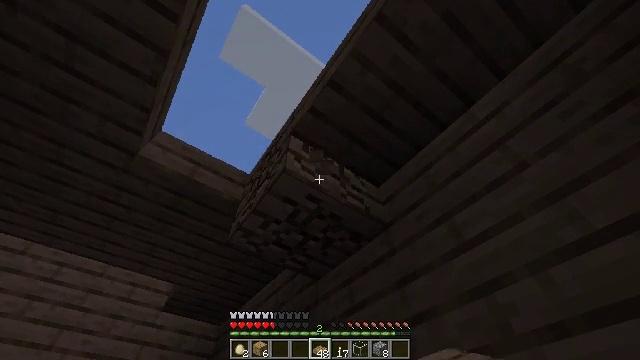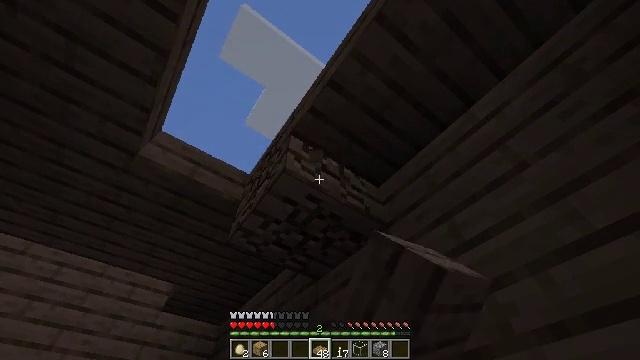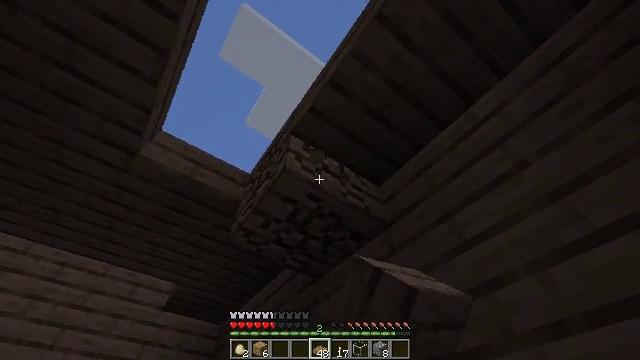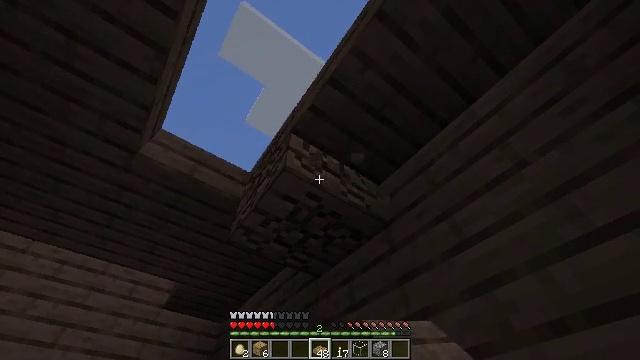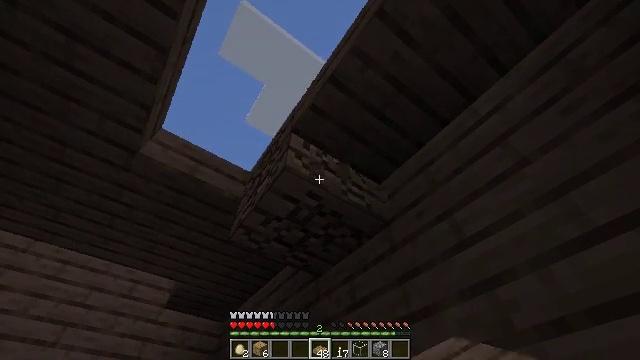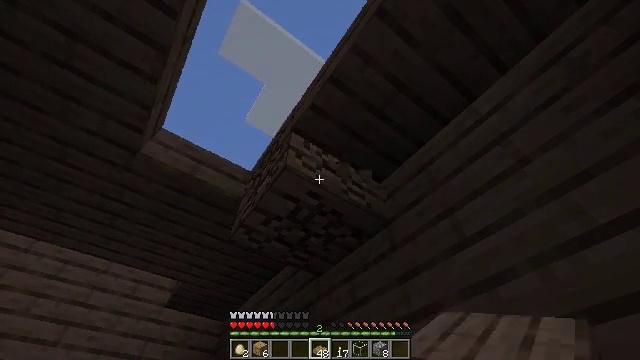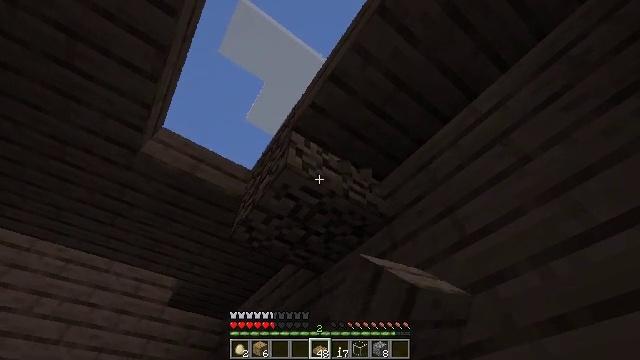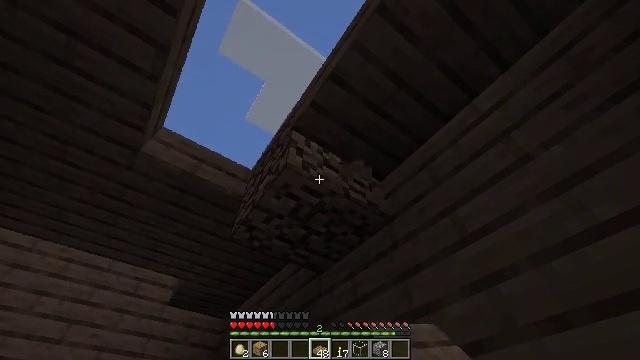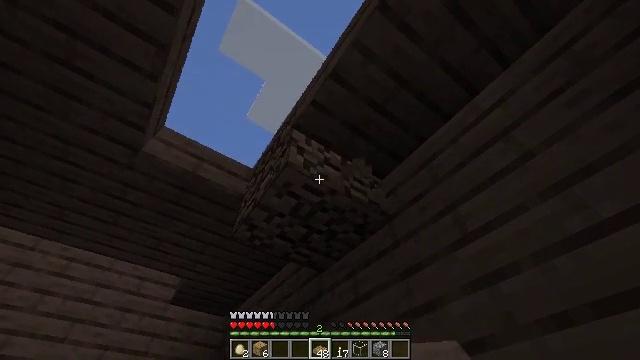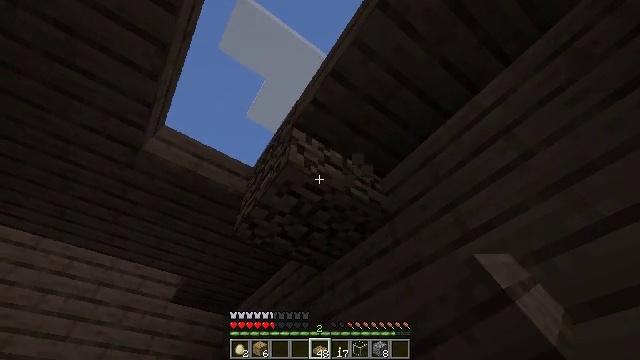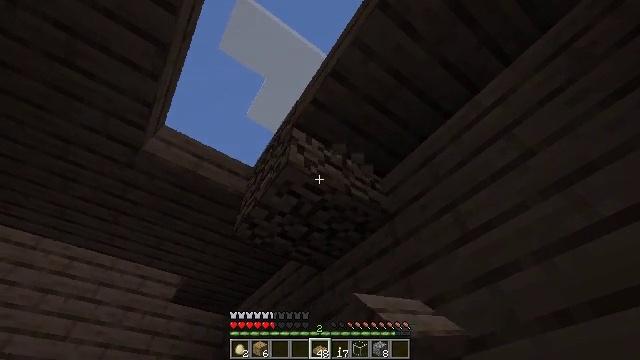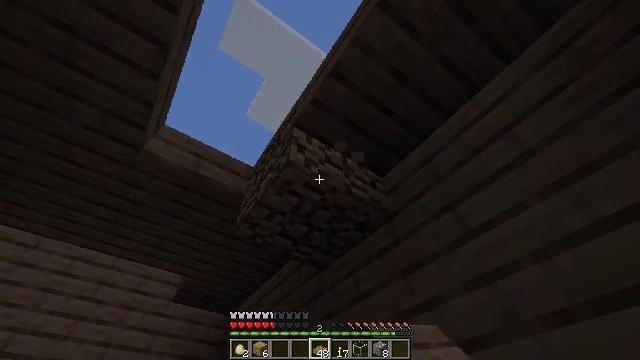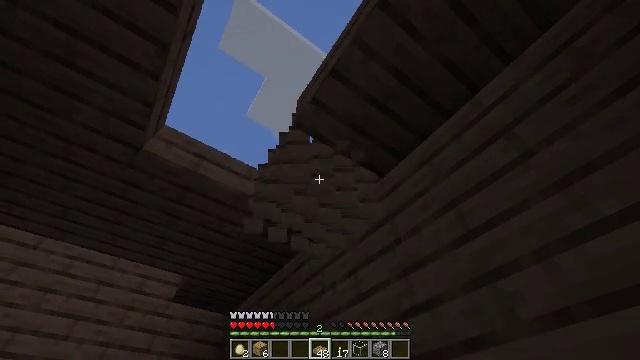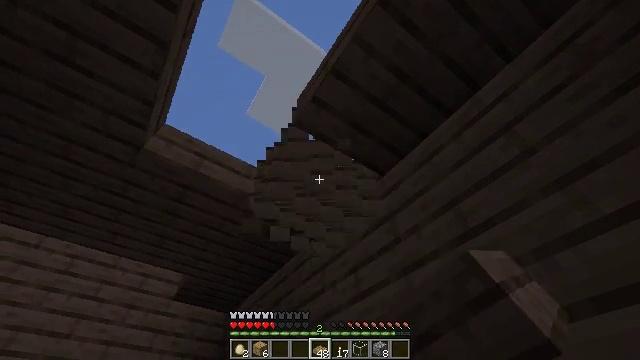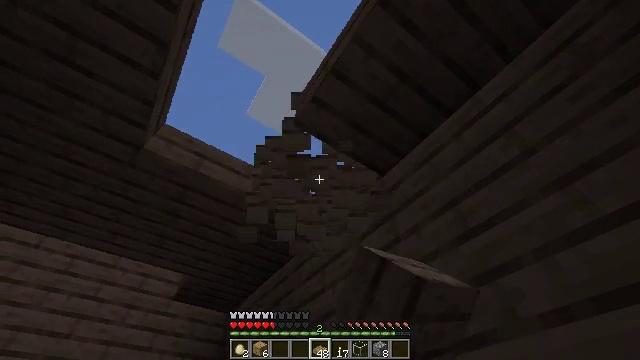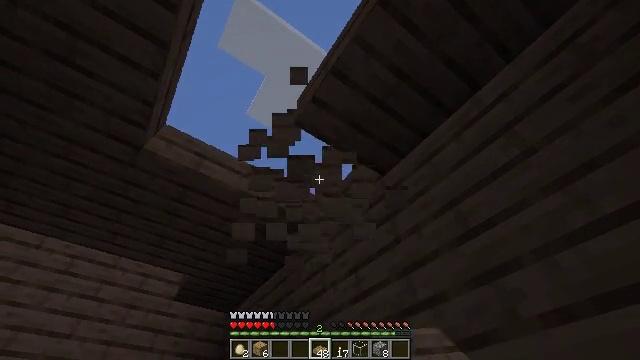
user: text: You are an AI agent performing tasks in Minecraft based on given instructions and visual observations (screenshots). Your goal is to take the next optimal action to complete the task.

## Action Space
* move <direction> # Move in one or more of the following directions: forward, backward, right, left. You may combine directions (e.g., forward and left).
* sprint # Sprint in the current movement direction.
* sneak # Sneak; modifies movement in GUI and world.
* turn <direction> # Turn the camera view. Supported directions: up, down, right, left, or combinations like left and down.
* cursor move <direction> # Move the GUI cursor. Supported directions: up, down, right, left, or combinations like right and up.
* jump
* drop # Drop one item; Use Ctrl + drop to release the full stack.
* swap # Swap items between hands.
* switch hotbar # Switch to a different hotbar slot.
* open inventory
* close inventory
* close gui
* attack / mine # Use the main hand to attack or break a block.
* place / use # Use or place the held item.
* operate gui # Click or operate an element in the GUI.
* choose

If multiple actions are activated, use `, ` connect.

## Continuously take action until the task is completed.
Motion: motion action
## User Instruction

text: Remove the oak slab to gather resources.
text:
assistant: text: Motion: attack / mine
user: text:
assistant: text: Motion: attack / mine
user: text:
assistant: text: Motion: attack / mine
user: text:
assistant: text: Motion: attack / mine
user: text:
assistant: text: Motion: attack / mine
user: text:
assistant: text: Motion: attack / mine
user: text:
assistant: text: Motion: attack / mine
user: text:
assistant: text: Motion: attack / mine
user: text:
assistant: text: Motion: attack / mine
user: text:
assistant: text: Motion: attack / mine
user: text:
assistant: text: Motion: attack / mine
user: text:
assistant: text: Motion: attack / mine
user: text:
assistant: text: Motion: attack / mine
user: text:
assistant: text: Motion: attack / mine
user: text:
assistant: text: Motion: attack / mine
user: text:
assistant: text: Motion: attack / mine
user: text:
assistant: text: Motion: attack / mine